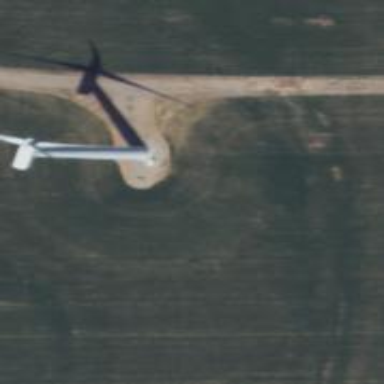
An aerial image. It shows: Industrial building with wind generator. The generator is horizontal axis wind turbine.